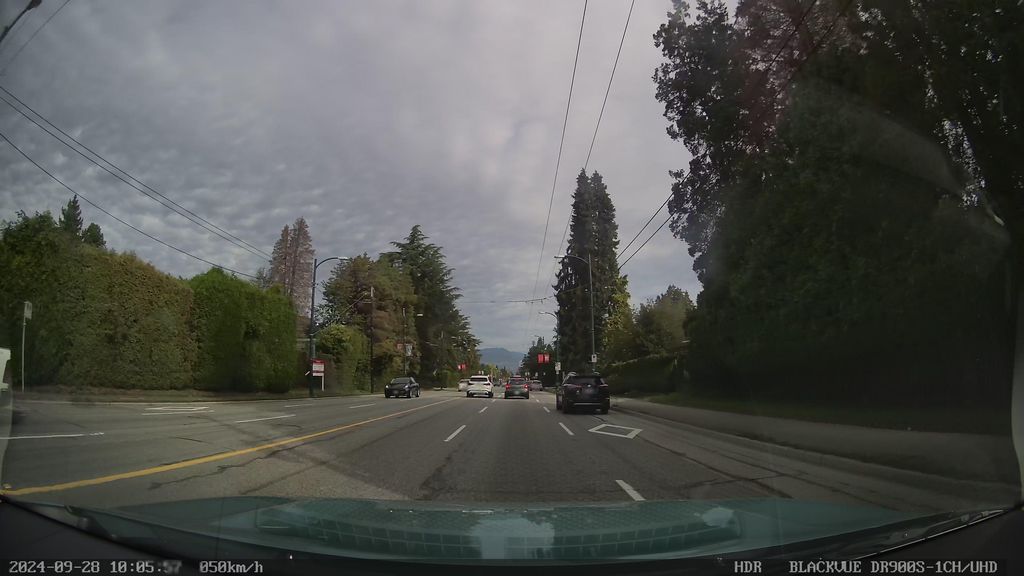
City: vancouver